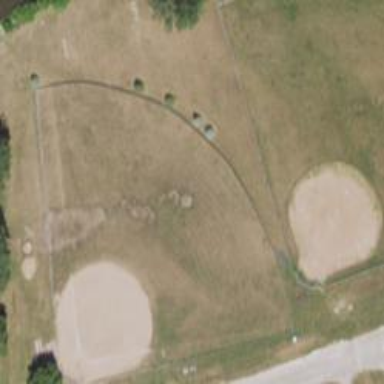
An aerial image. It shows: Baseball pitch for leisure land.